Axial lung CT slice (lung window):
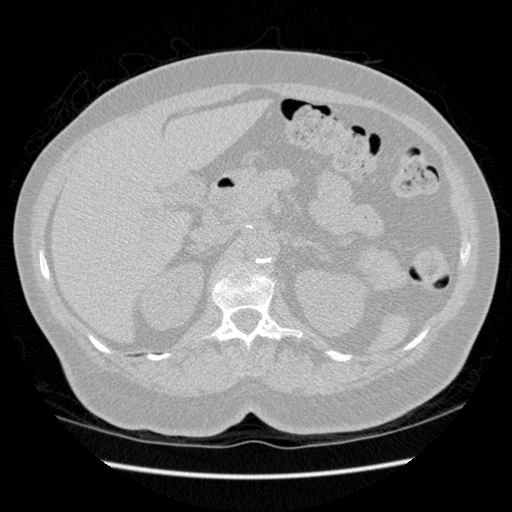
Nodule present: no